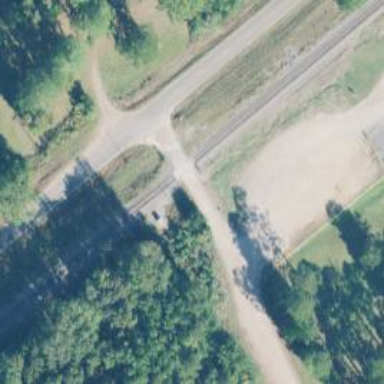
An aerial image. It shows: Railway level crossing.